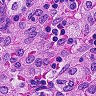
Metastatic tissue present: no